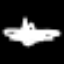
Label: squiggle